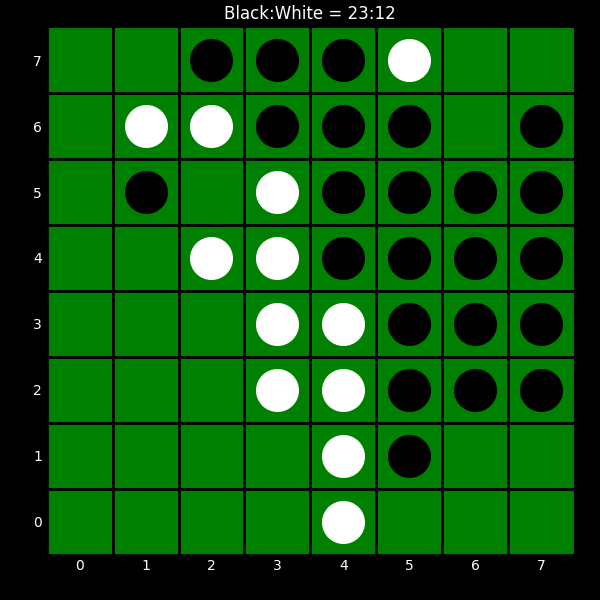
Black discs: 23
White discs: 12